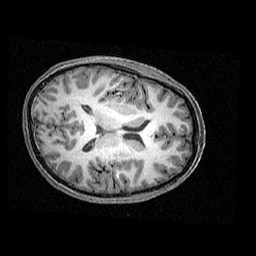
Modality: T1w
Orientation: axial
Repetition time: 0.008948 s
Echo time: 0.001784 s